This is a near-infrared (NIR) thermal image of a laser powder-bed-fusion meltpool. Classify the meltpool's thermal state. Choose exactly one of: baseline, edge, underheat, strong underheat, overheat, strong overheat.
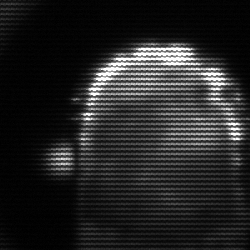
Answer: baseline